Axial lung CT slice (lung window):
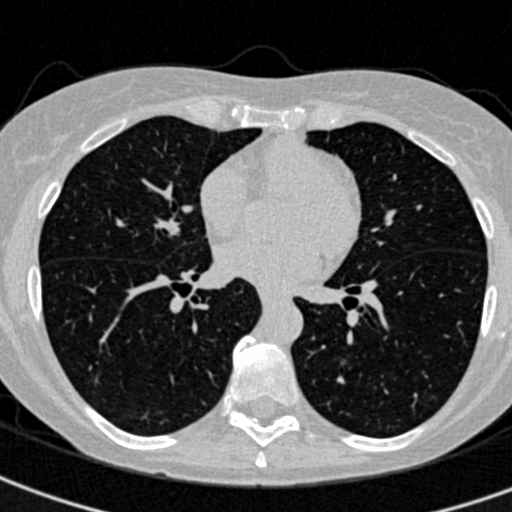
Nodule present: no